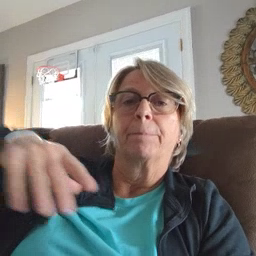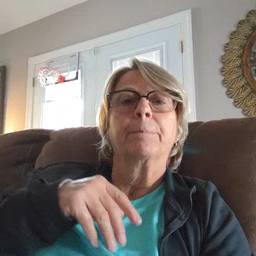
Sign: lamp